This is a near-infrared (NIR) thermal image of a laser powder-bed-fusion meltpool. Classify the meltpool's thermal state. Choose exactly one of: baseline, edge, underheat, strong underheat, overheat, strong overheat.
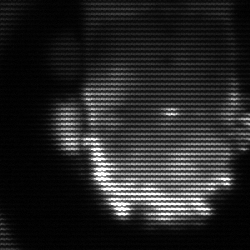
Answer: baseline